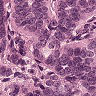
Metastatic tissue present: yes